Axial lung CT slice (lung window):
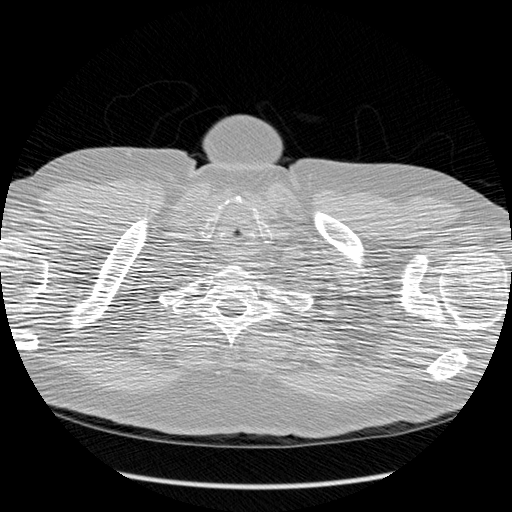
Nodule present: no